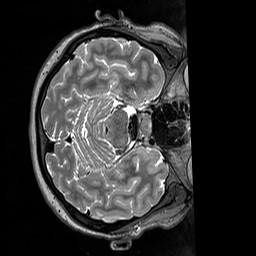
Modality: T2w
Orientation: axial
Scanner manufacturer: siemens
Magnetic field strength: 3 T
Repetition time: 3.2 s
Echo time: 0.451 s